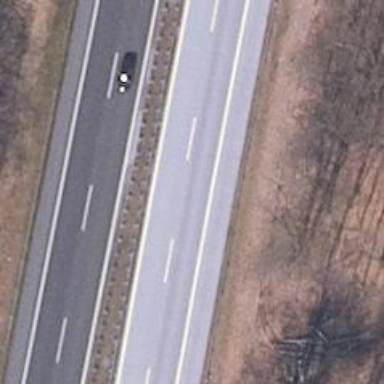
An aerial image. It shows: Asphalt motorway.